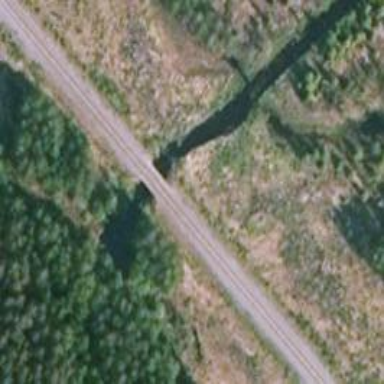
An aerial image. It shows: Bridge over railway track of class B1.